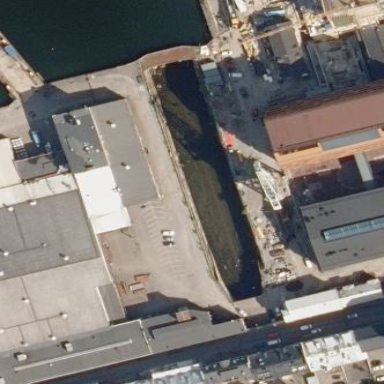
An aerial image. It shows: Dock located along the waterway.